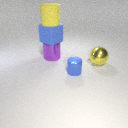
large purple metal cylinder below large yellow rubber cylinder